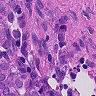
Metastatic tissue present: yes